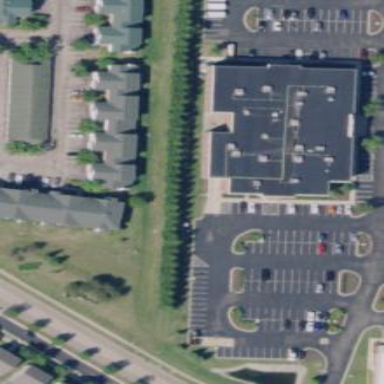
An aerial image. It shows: Commercial building.